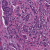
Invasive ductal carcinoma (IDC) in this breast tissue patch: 1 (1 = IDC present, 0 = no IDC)